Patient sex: M
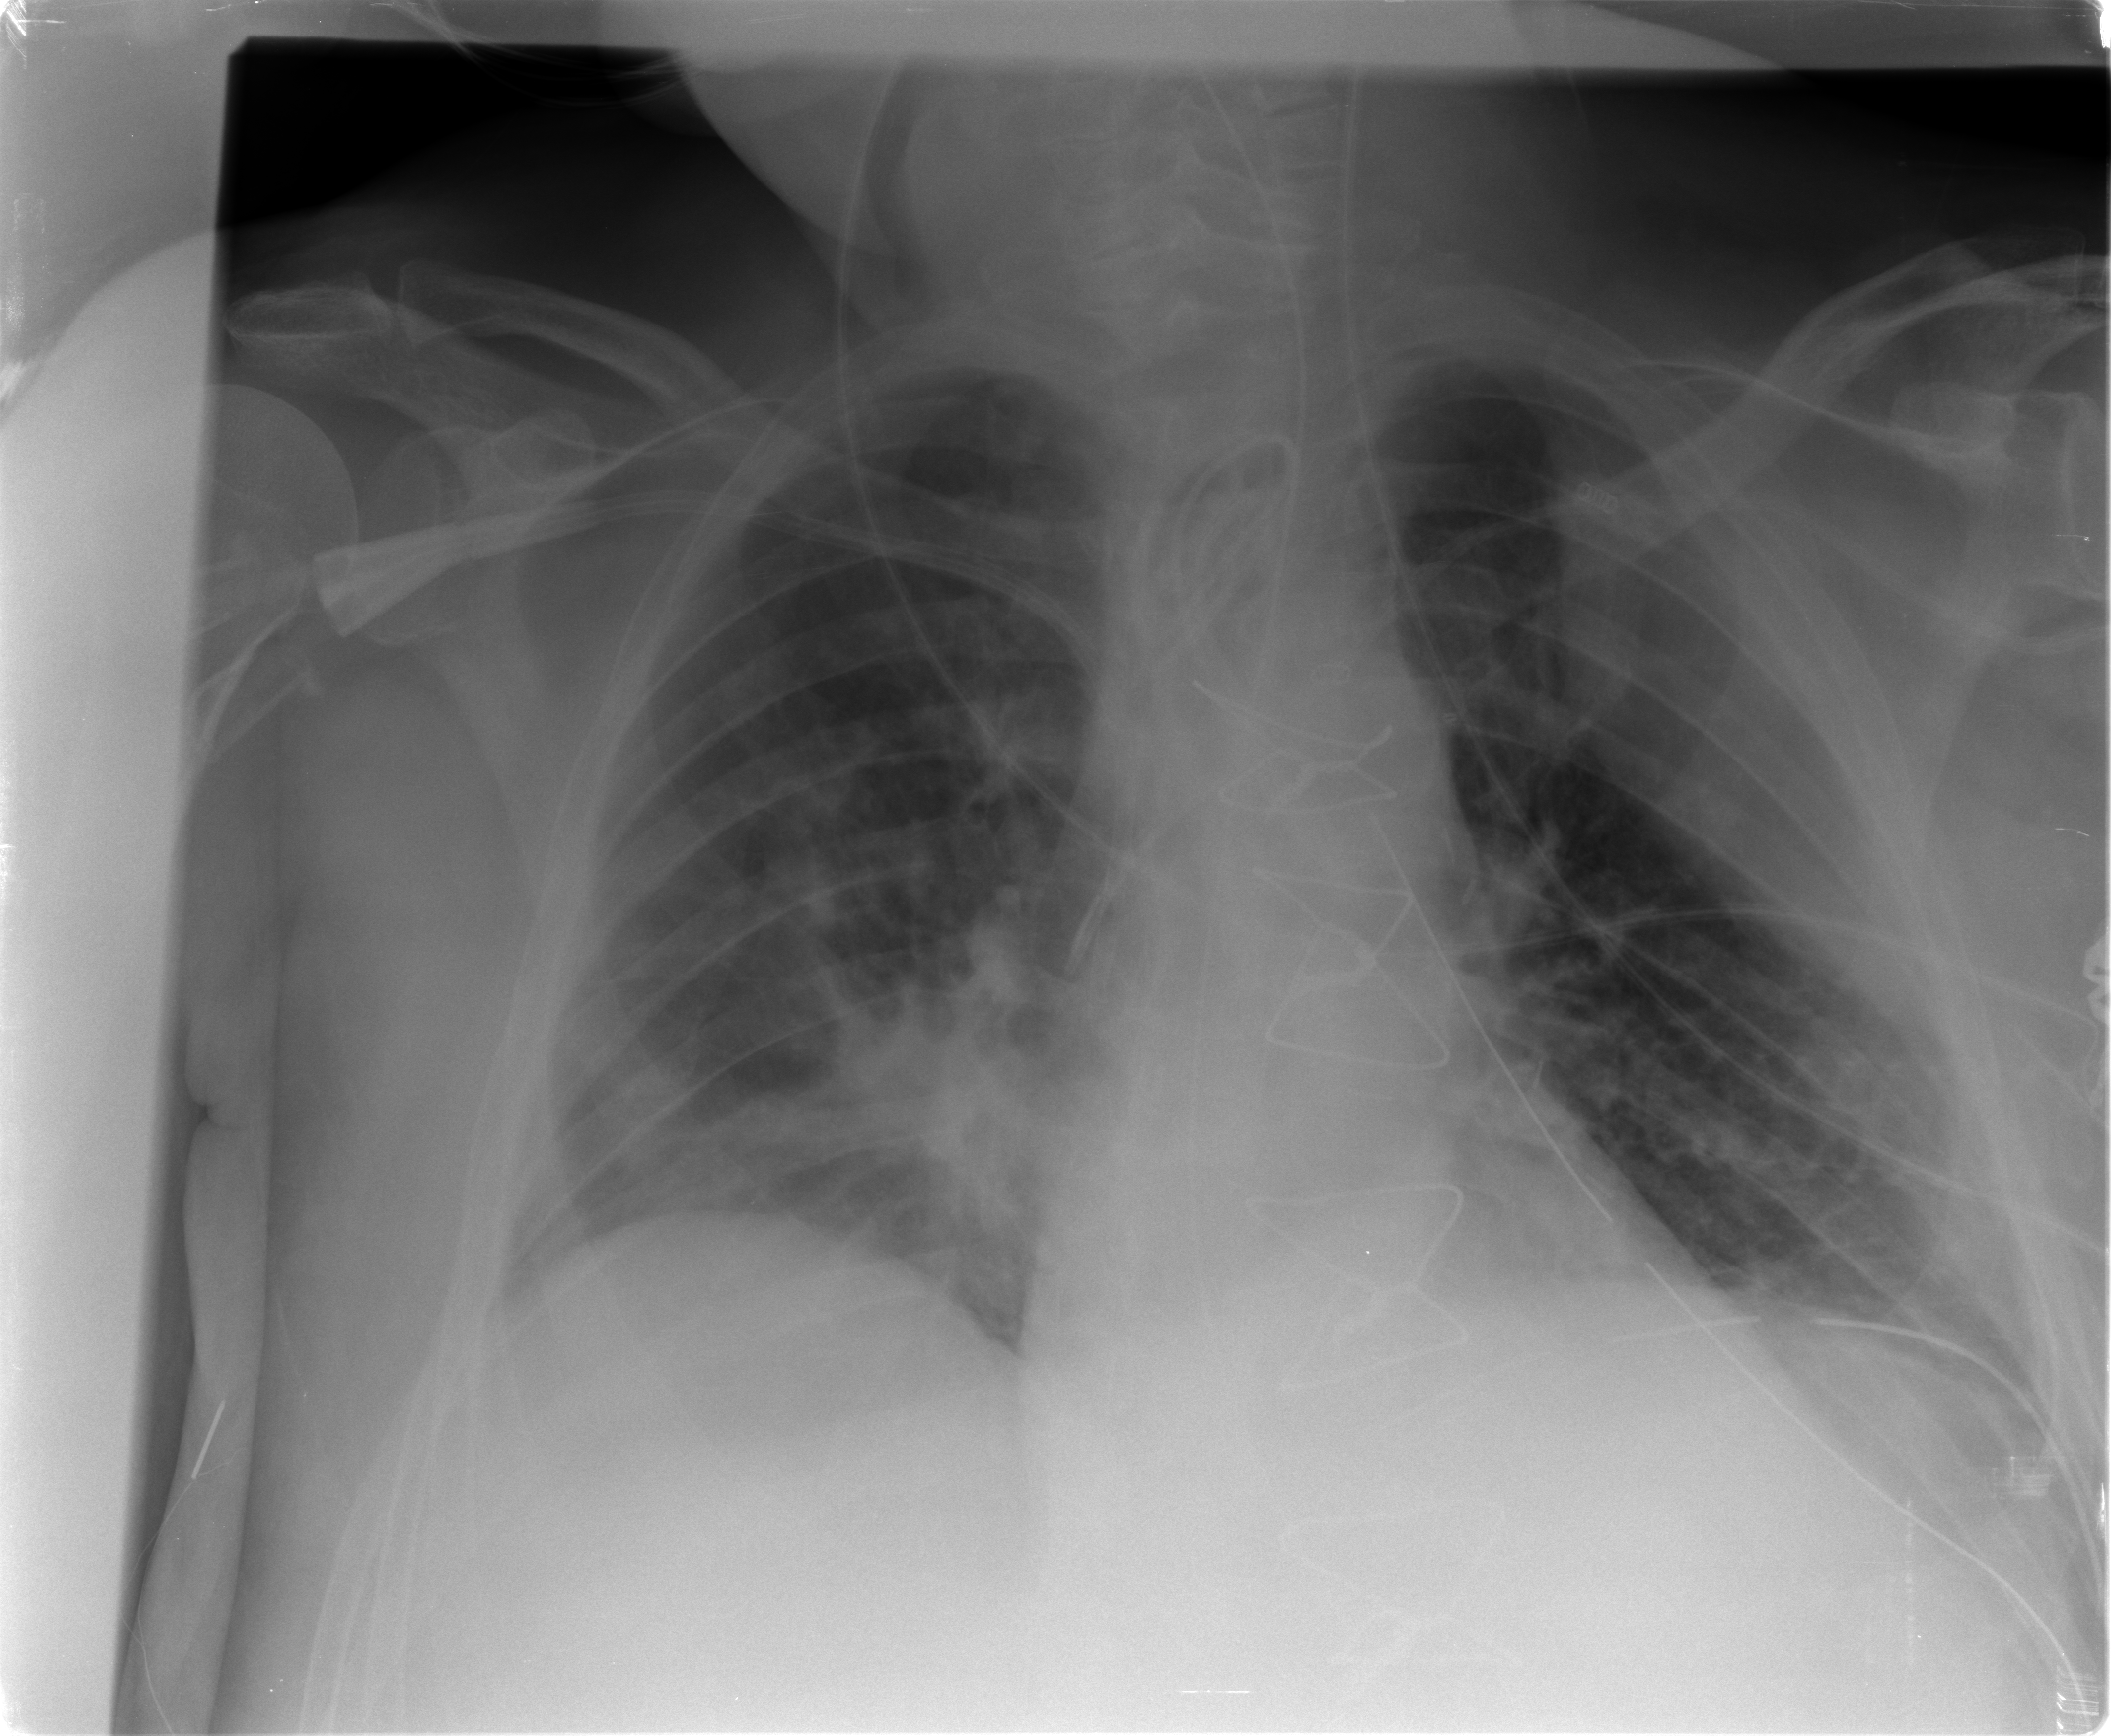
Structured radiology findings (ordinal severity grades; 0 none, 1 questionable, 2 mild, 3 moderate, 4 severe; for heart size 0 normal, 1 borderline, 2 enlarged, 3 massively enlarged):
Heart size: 0
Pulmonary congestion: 2
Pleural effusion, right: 0
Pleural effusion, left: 0
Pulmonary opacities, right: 0
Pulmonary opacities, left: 0
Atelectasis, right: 2
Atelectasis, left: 2